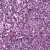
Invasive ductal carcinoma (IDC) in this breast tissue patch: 1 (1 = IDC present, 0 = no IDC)